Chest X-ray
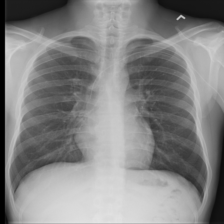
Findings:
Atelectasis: negative
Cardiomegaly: negative
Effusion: negative
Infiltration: negative
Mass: negative
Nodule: negative
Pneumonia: negative
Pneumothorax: negative
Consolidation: negative
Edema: negative
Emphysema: negative
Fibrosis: negative
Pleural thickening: negative
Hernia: negative